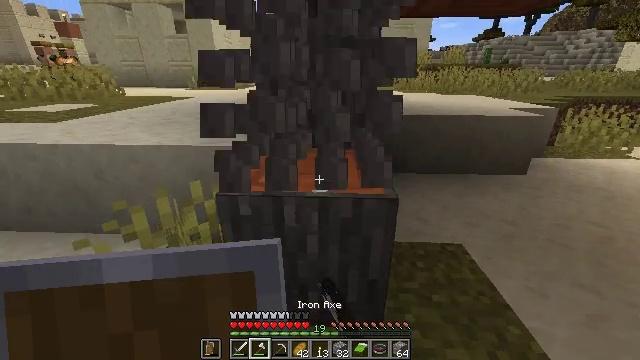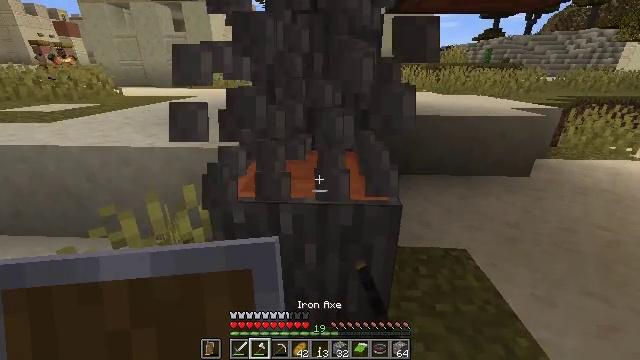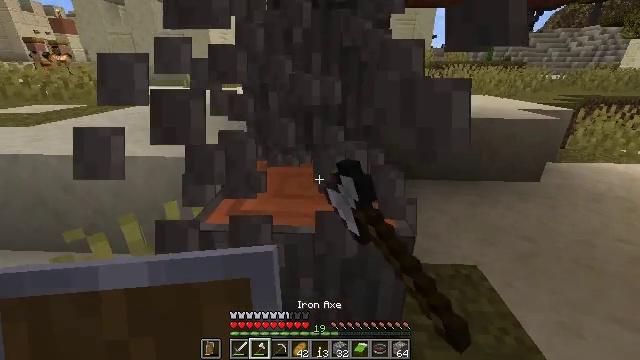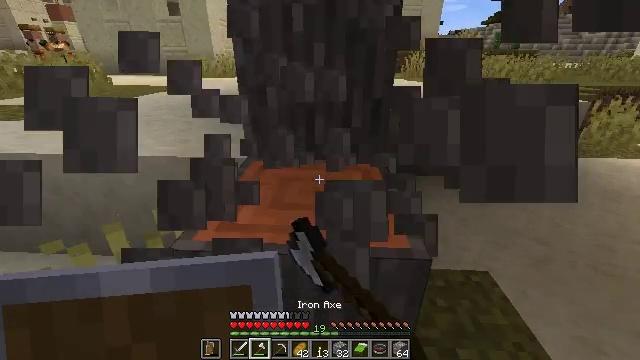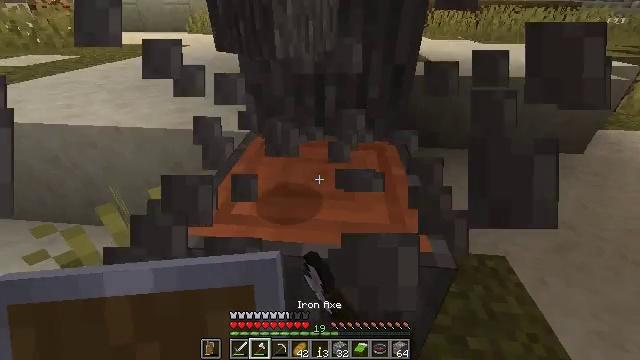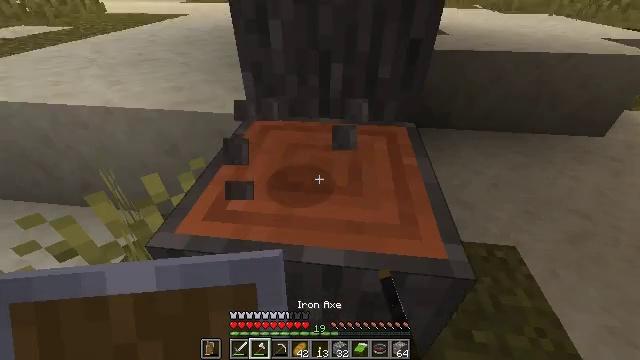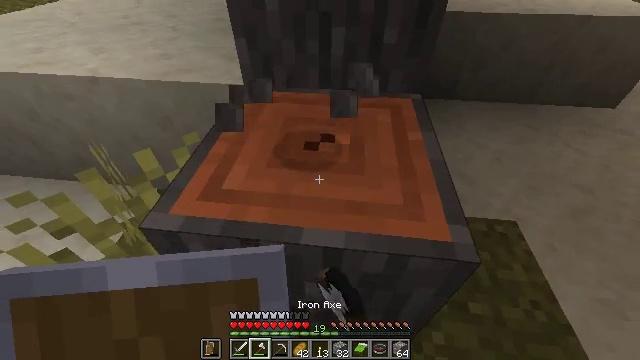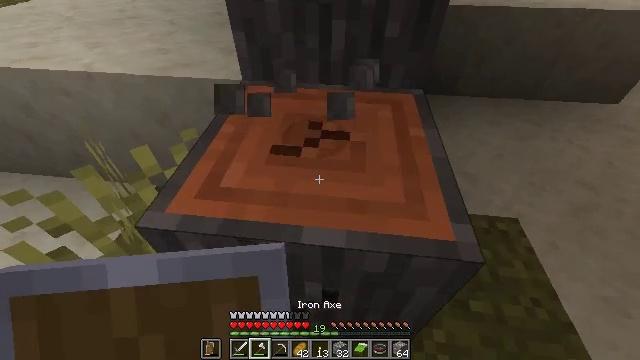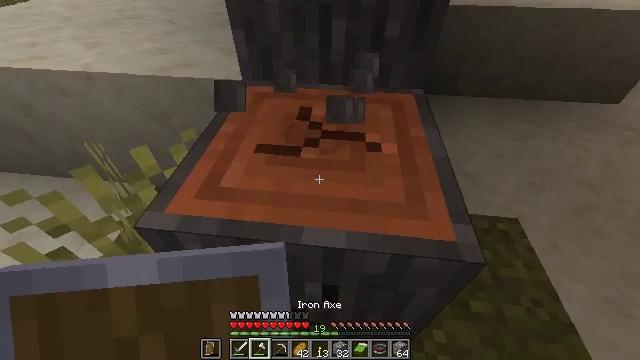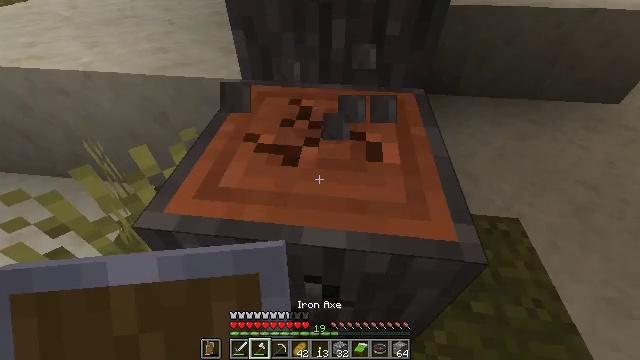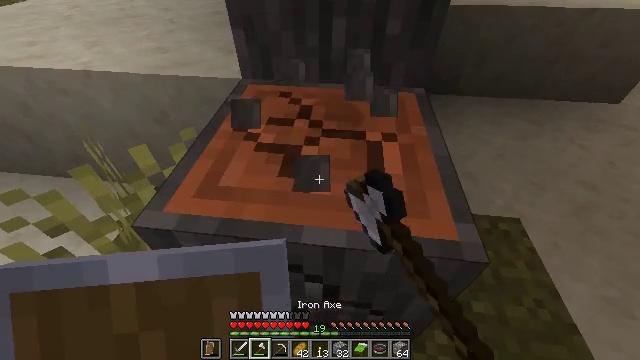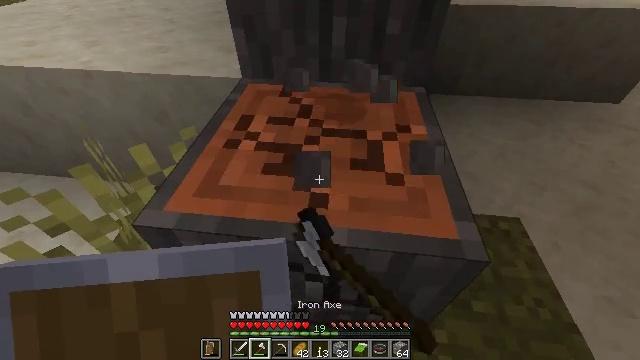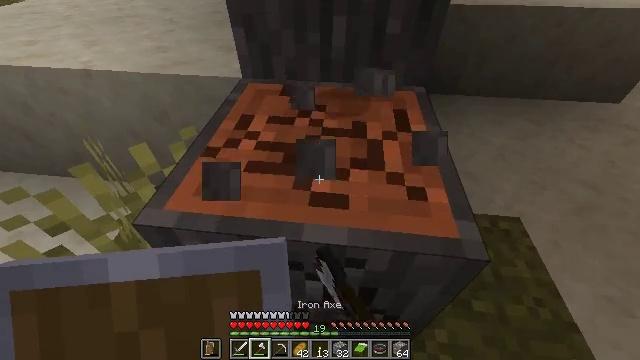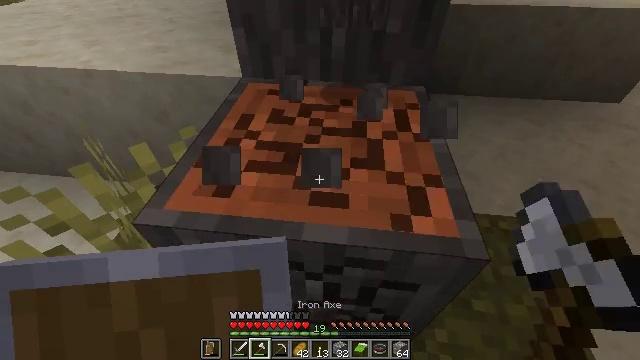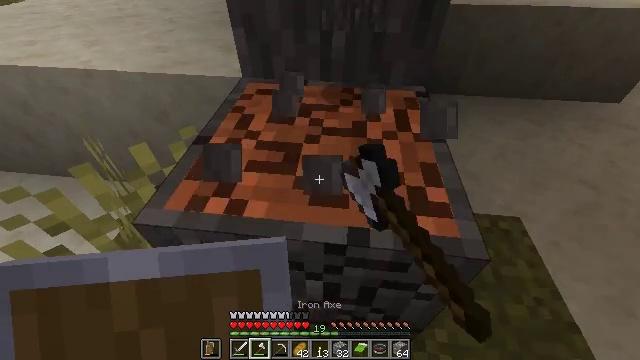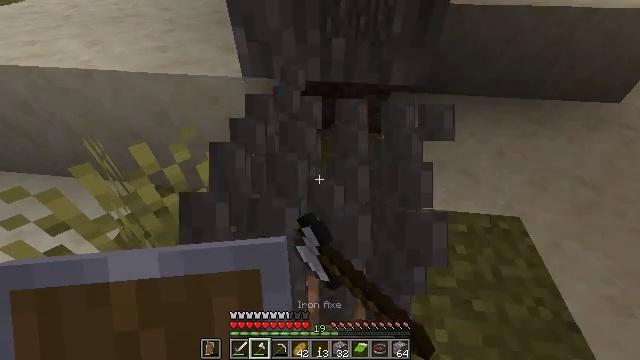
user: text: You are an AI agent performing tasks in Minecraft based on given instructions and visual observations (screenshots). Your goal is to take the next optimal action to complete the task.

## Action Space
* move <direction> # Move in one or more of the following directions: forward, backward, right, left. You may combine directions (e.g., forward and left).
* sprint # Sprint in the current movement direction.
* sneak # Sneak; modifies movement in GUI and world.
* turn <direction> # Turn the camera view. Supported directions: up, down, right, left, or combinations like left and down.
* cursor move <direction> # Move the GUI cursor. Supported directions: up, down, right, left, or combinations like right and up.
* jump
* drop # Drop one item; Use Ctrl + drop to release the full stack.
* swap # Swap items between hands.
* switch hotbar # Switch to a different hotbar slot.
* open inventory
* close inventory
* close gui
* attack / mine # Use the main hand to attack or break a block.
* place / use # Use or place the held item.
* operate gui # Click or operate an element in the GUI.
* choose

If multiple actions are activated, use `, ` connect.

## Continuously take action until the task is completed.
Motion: motion action
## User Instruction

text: Collect acacia logs by breaking the tree.
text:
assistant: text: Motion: move forward, attack / mine
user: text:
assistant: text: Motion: move forward, attack / mine
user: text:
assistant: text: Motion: move forward, turn down, attack / mine
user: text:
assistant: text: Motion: turn left and down, attack / mine
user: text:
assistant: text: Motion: turn left and down, attack / mine
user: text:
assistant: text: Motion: turn down, attack / mine
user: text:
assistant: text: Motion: attack / mine
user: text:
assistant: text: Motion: attack / mine
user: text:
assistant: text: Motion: attack / mine
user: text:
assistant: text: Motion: attack / mine
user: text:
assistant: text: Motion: attack / mine
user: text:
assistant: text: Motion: attack / mine
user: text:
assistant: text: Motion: attack / mine
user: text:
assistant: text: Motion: attack / mine
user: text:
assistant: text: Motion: attack / mine
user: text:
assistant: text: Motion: attack / mine
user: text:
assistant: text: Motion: attack / mine
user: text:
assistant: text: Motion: move forward, turn left and up, attack / mine
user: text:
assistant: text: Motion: move forward, turn left and up, attack / mine
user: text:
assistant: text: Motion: move forward, turn right and up, attack / mine
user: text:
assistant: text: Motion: turn right, attack / mine
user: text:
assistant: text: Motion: attack / mine
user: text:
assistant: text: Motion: attack / mine
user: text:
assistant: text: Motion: attack / mine
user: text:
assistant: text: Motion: attack / mine
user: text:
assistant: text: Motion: attack / mine
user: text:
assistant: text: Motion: turn up, attack / mine
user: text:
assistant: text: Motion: turn up, attack / mine
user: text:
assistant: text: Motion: turn up, attack / mine
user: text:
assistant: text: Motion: attack / mine